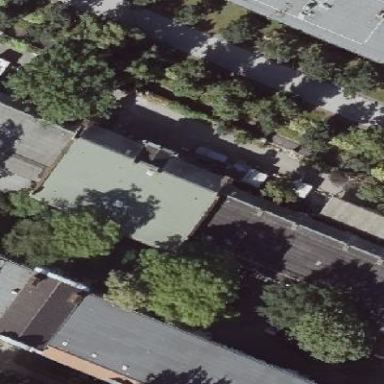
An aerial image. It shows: University building with saltbox roof shape.